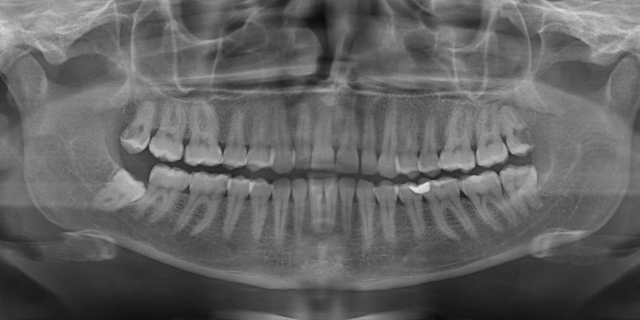
adult